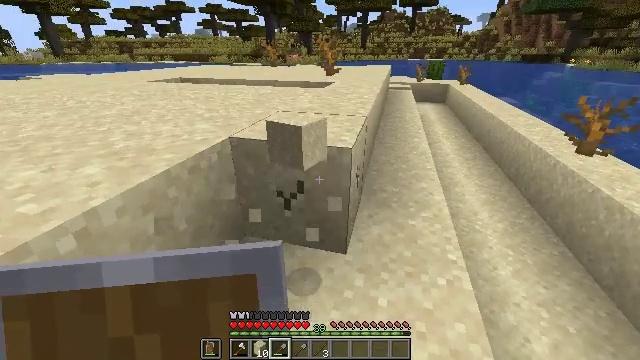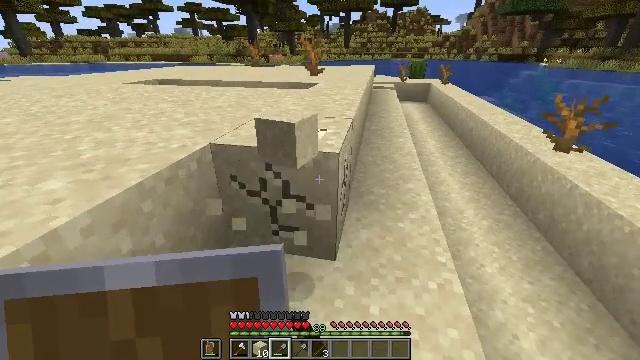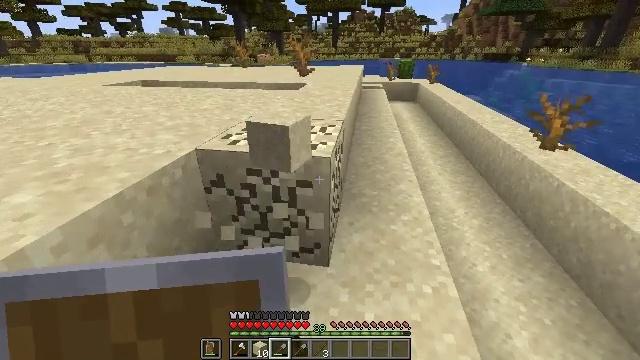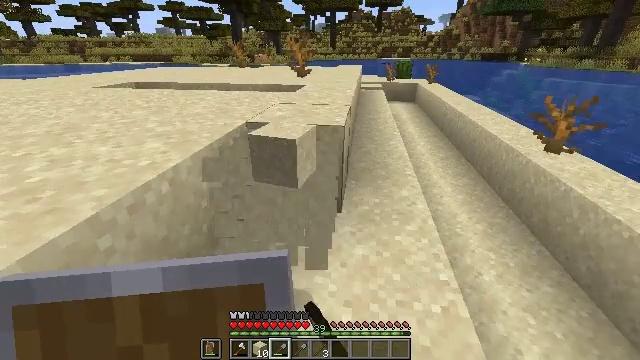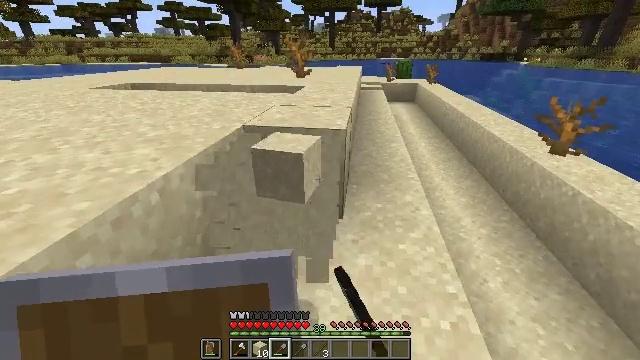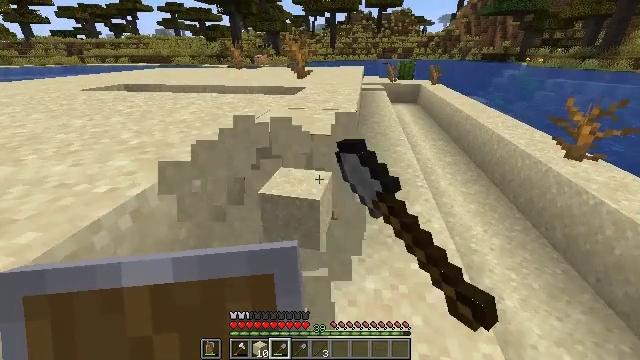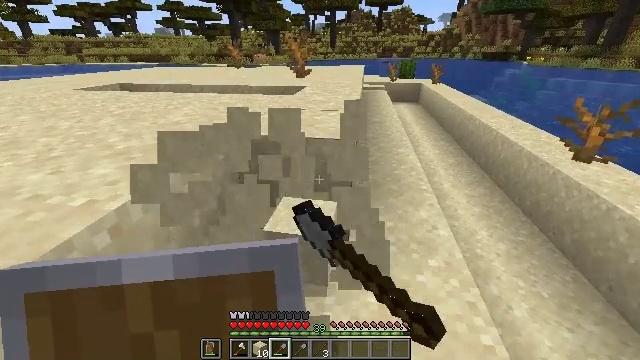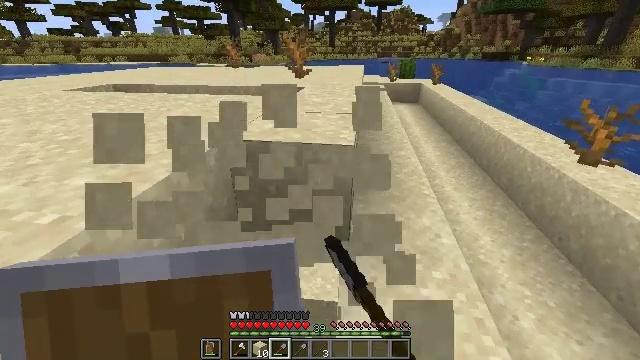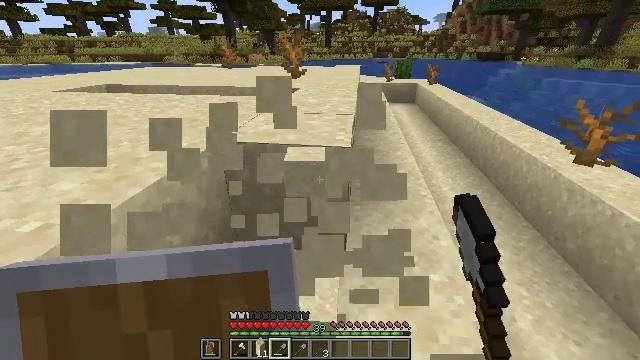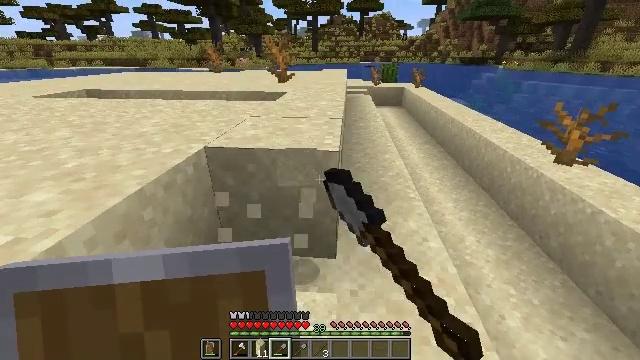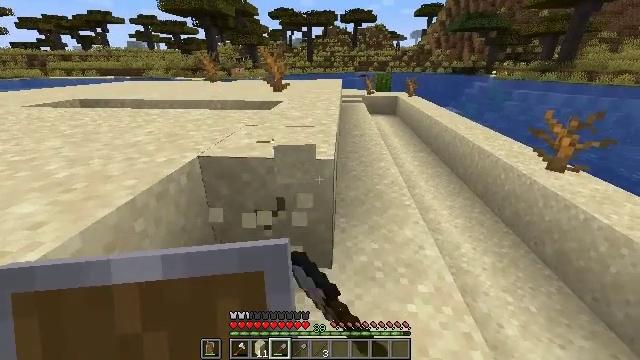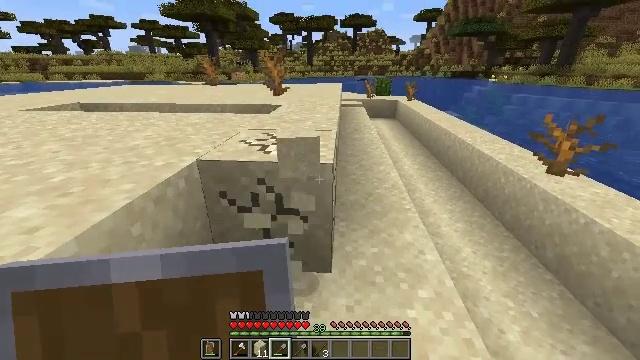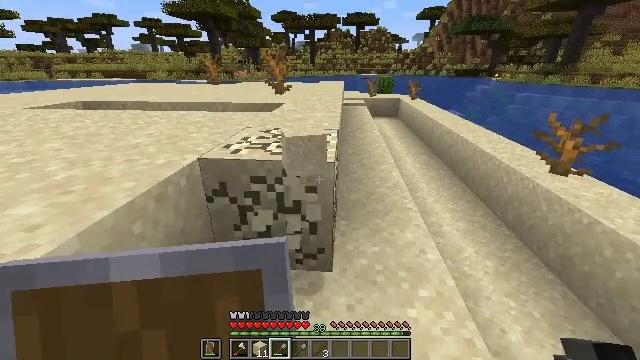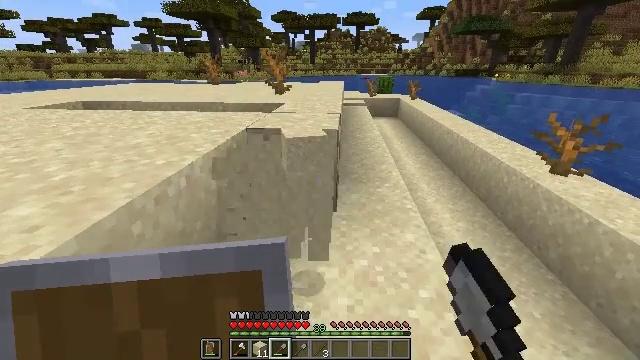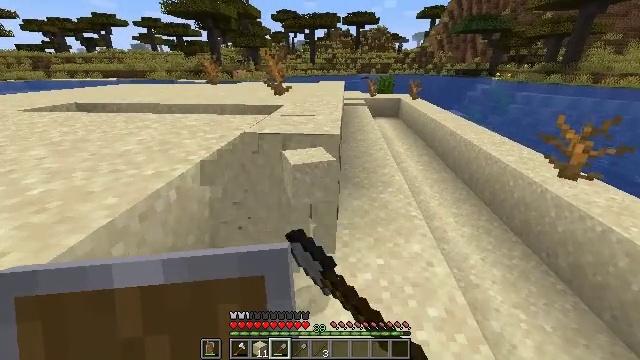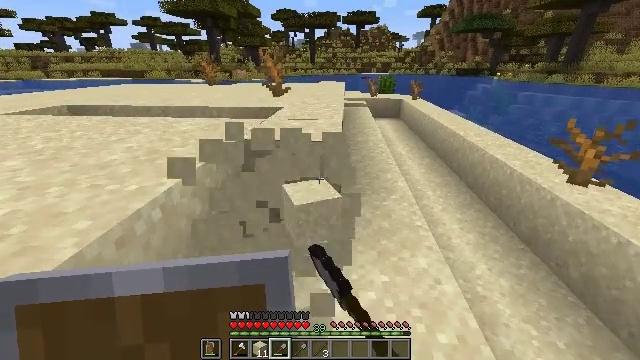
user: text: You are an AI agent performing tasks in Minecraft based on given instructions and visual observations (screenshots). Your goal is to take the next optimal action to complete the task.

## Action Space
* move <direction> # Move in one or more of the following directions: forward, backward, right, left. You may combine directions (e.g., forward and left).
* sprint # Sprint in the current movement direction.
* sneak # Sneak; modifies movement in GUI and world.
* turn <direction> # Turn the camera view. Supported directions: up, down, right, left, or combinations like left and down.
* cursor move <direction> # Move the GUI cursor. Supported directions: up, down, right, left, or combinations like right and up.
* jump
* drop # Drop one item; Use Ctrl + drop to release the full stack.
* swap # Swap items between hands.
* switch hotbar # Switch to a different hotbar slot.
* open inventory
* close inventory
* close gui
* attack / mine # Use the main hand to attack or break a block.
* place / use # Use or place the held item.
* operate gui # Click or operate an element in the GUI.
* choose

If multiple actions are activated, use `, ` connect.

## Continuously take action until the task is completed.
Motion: motion action
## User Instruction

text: Dig up some sand.
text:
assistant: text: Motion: move forward, turn right, attack / mine
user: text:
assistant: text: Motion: move forward, turn right, attack / mine
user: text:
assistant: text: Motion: move forward, attack / mine
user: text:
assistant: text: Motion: move forward, attack / mine
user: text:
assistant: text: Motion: move forward, attack / mine
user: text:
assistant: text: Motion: attack / mine
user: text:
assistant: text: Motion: attack / mine
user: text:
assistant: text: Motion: attack / mine
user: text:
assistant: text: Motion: turn right, attack / mine
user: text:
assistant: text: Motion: turn right and up, attack / mine
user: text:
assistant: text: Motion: attack / mine
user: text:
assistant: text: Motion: attack / mine
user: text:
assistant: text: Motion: move forward, attack / mine
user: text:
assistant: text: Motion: move forward, attack / mine
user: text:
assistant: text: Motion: move forward, attack / mine
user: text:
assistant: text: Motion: move forward, attack / mine
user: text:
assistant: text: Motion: move forward, attack / mine
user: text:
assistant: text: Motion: move forward, attack / mine
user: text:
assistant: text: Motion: move forward, attack / mine
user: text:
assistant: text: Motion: move forward, attack / mine
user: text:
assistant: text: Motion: move forward, attack / mine
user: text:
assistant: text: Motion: move forward, attack / mine
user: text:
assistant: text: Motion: move forward, attack / mine
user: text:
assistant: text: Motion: attack / mine
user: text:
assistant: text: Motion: attack / mine
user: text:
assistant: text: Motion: attack / mine
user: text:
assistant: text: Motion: attack / mine
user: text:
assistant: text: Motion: attack / mine
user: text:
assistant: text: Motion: attack / mine
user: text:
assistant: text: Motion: attack / mine